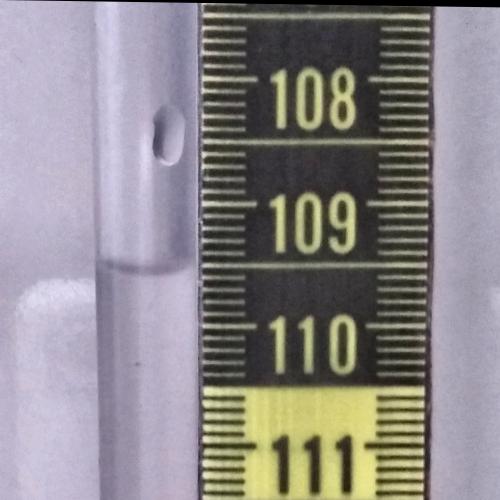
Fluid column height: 109.5 cm